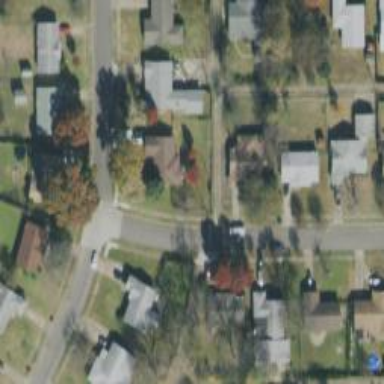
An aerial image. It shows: Residential road with separate sidewalk.